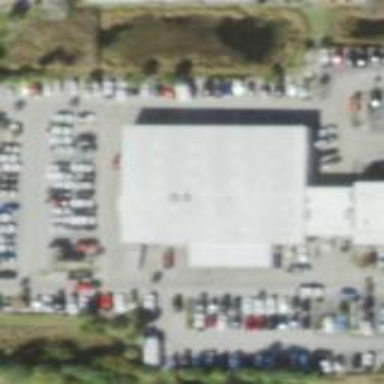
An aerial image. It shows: Car shop building.